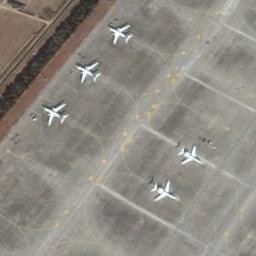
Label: airplane